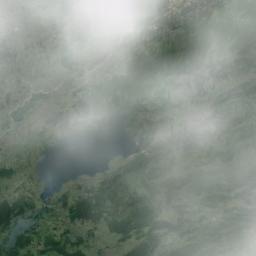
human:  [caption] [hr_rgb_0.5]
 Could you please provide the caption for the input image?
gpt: Light white clouds cover the green land and blue sea .

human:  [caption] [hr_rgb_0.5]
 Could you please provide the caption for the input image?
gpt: The stratus clouds are located above the land covered by dense vegetation and a lake is on the land .

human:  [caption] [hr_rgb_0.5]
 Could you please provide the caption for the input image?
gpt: The white cloud is above green land and a lake .

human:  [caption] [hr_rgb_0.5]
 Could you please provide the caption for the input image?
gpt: A thin cloud floated over the sea .

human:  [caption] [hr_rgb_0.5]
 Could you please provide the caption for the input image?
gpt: There are gray gauzy clouds over a wetland .